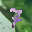
Label: 7